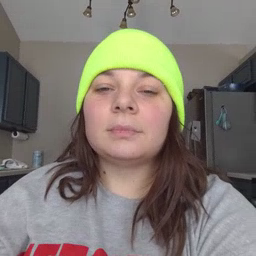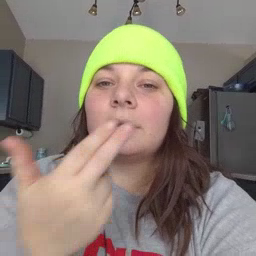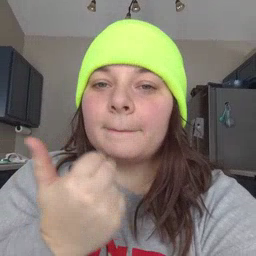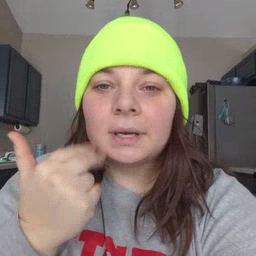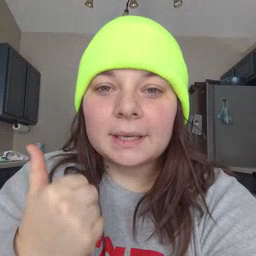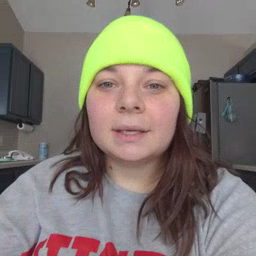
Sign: napkin